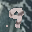
Label: 9